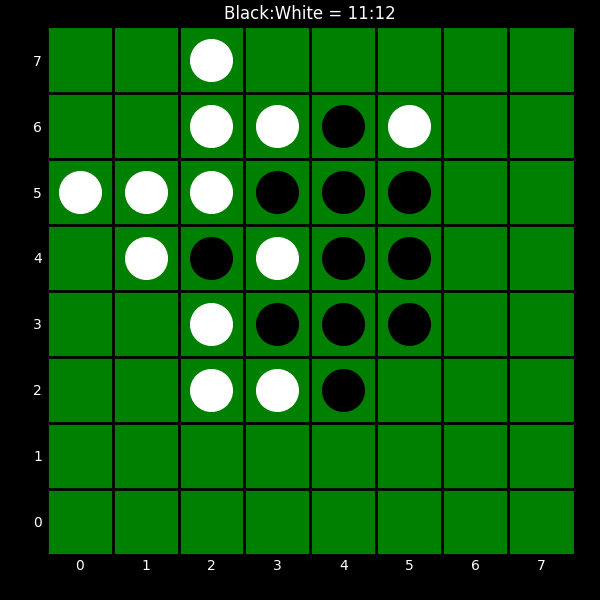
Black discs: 11
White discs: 12